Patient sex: M
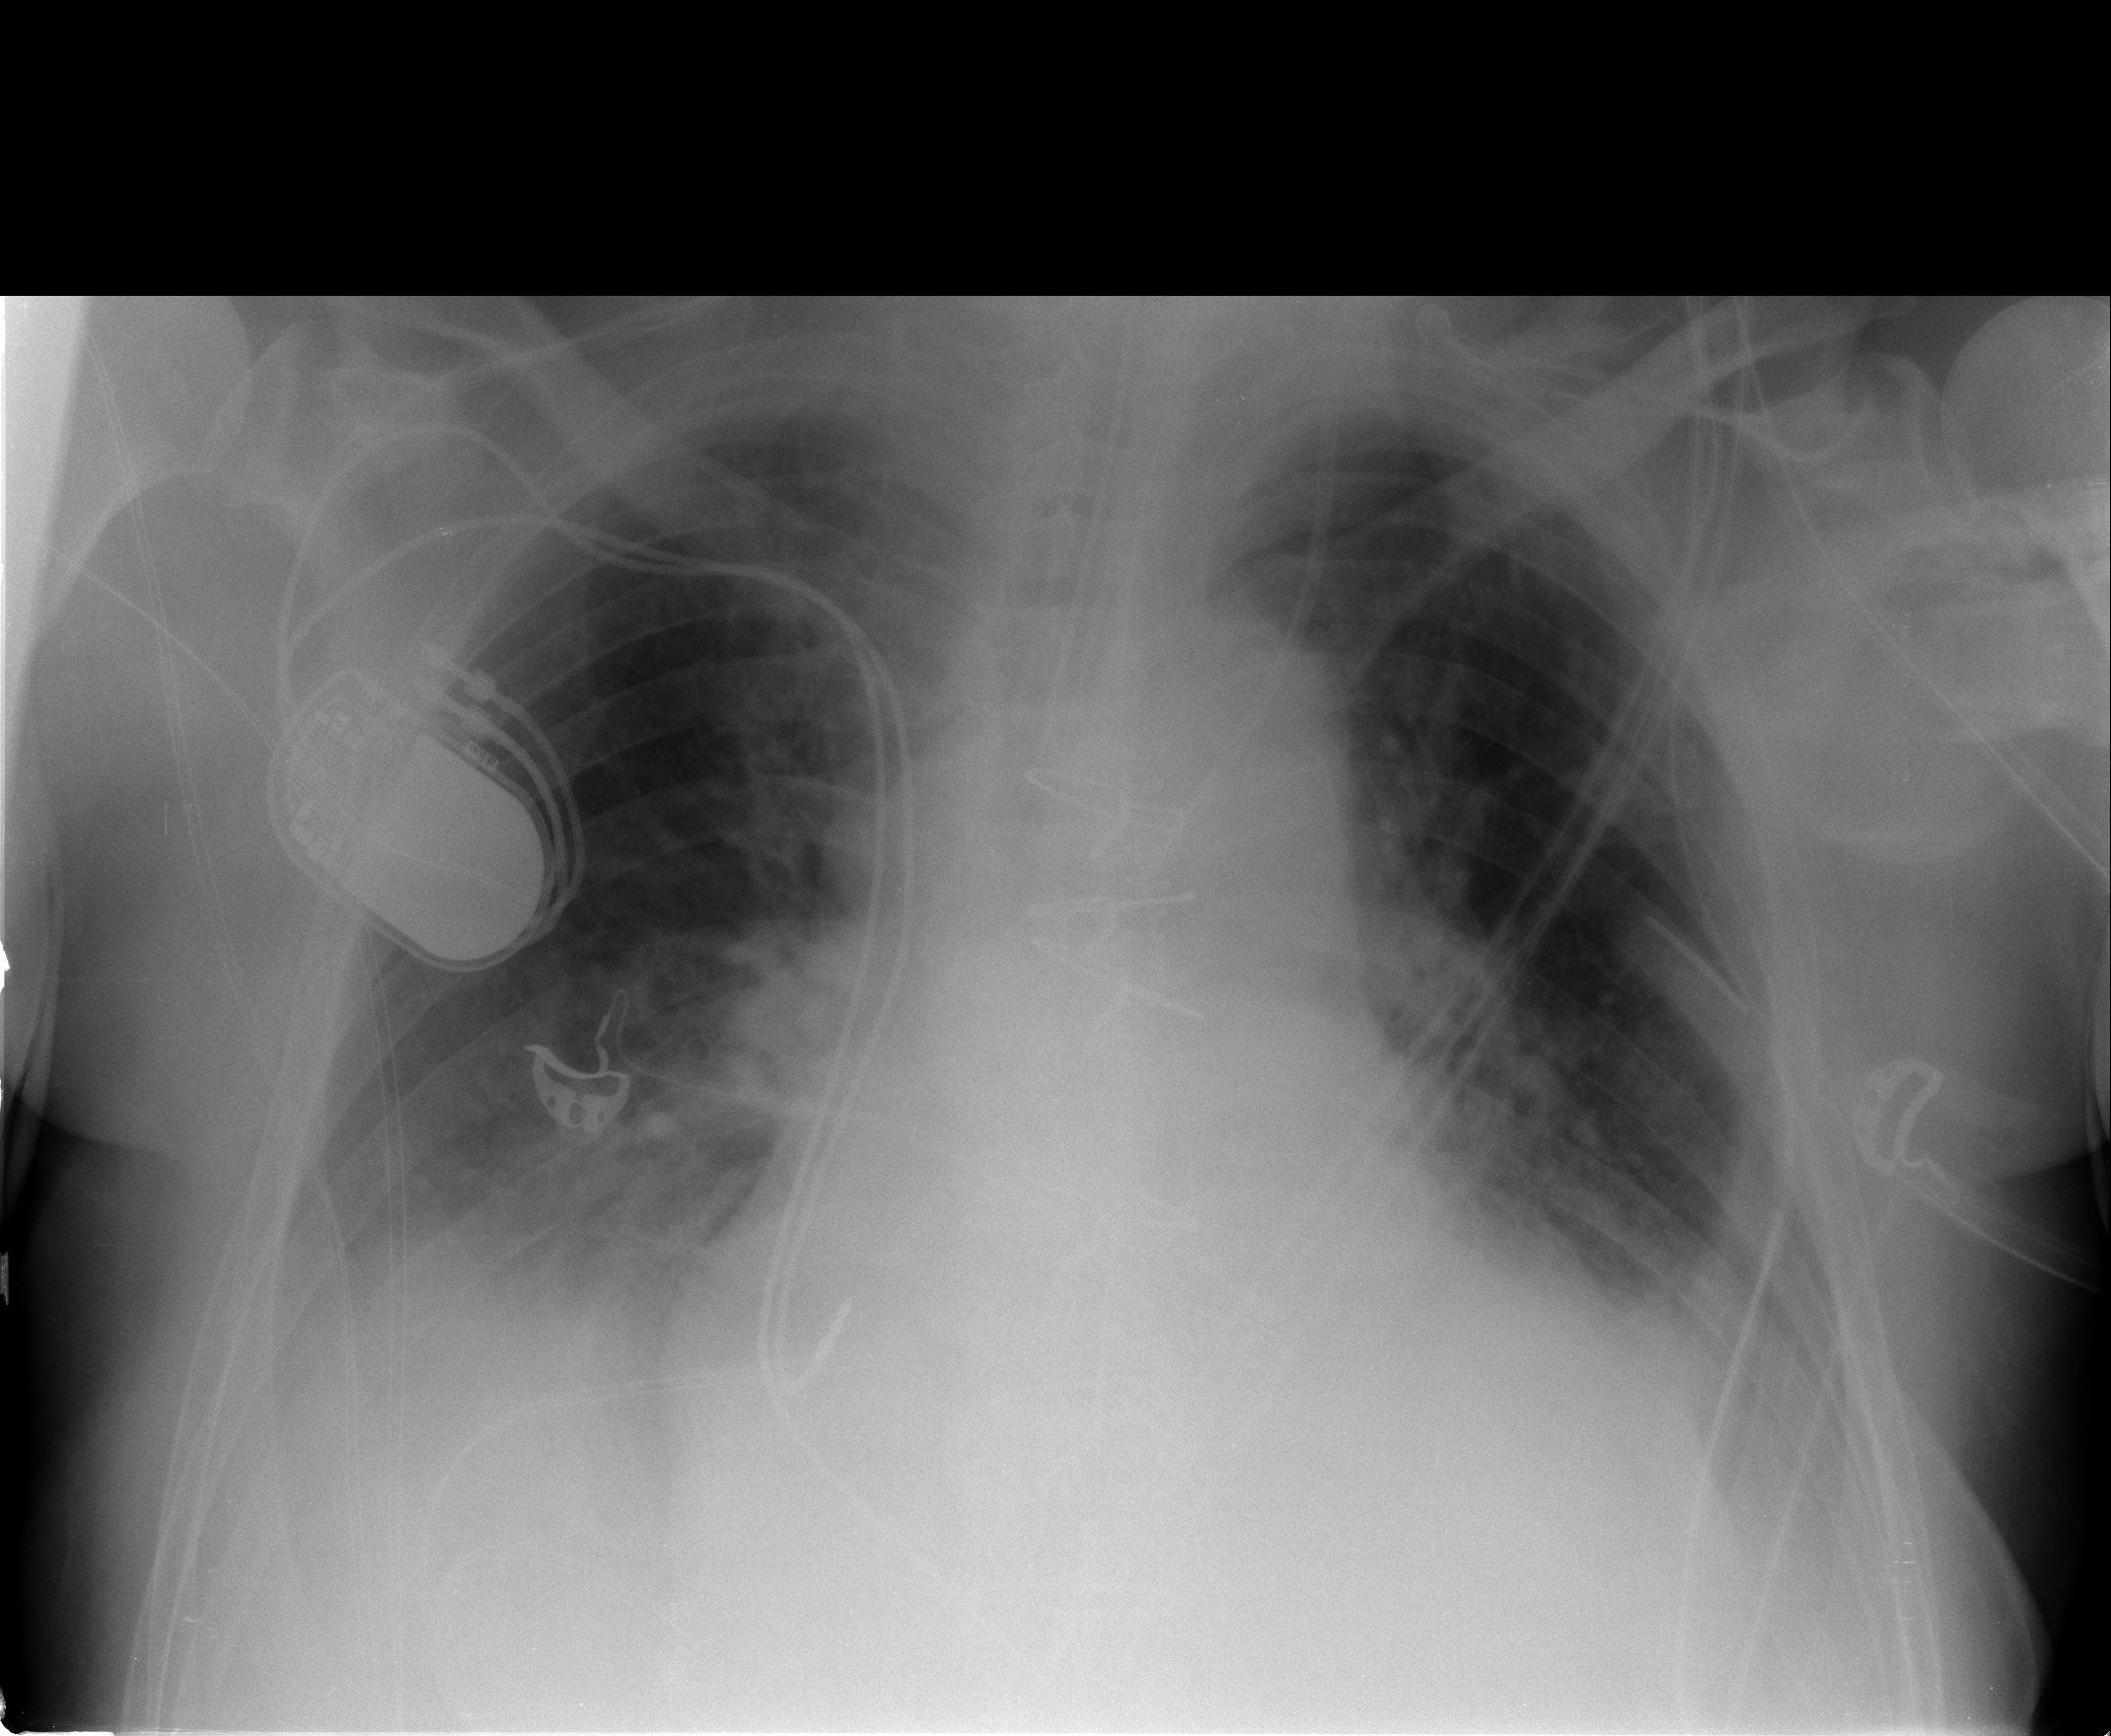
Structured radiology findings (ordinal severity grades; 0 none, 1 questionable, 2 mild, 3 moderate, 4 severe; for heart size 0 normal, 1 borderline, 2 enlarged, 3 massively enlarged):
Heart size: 2
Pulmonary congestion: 2
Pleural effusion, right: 2
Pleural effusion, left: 2
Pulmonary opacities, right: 0
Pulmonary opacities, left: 2
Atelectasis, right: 2
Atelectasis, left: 2